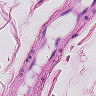
Metastatic tissue present: no